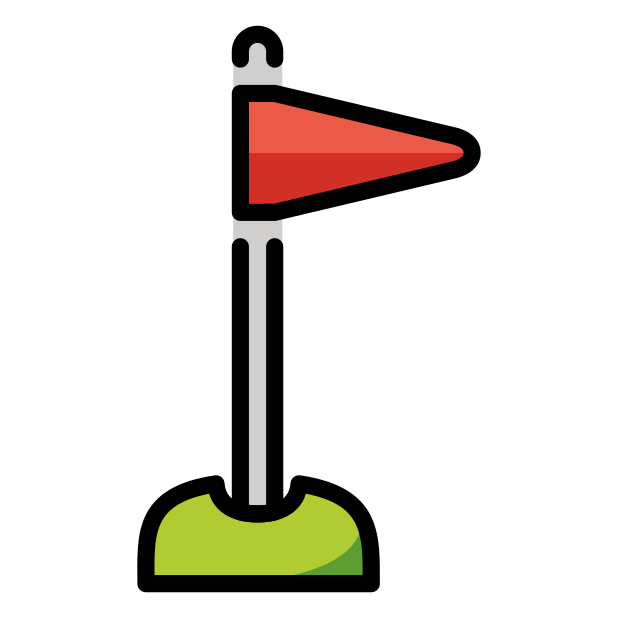
flag in hole